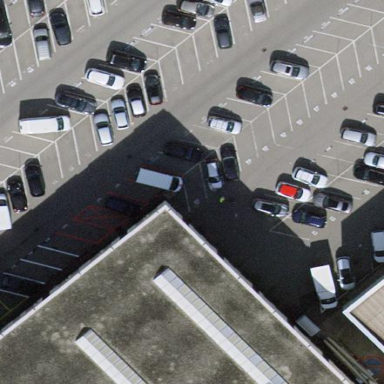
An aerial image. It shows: Road serving as parking aisle.